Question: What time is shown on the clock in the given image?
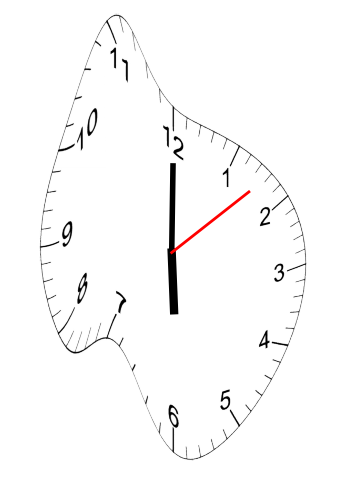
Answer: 06:00:08